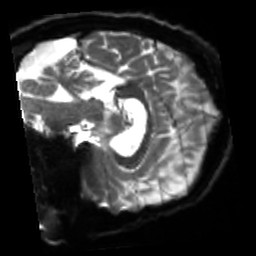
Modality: sbref
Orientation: sagittal
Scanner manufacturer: siemens
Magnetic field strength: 3 T
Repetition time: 4 s
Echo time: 0.0594 s